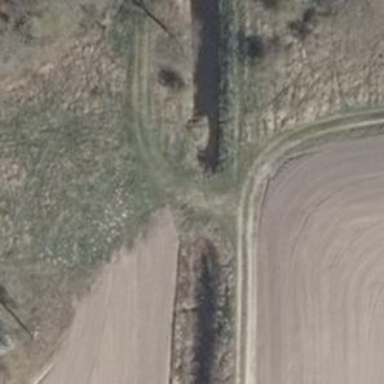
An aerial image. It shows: Track road with grade4 tracktype.